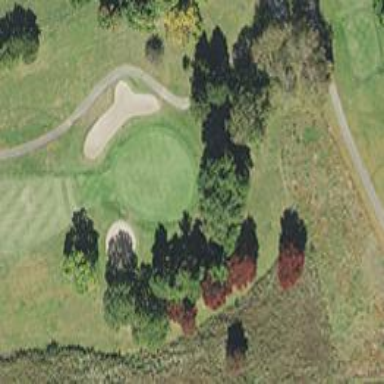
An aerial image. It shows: Golf hole.